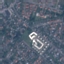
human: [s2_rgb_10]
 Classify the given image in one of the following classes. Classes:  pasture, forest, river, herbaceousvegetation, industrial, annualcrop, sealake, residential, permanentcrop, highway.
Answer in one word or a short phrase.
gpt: Residential